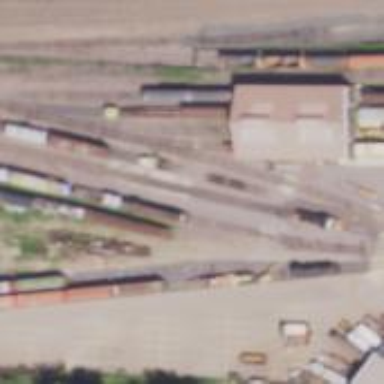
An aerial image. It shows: Preserved railway.